Question: I have a method:
'''
public List<Timetable> getTimetableTableForRegion(String id) {
List<Timetable> timetables;
TypedQuery<Timetable> query = em_read.createQuery("SELECT ..stuff.. where R.id = :id", Timetable.class).setParameter("id", Long.parseLong(id));
timetables = query.getResultList();
return timetables;
}
'''
which returns this:

so, what am I missing in order to return a list of 'Timetable''s?
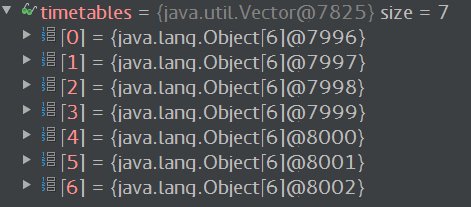
Answer: ok, so, '..stuff..' part of my JPQL contained an inner join to other table. Even through in SELECT there were selected fields just from one table, which was used as type - 'Timetable', Eclipslink was unable to determine if this fields are part of that entity and instead of returning list of defined entity returned list of 'Object[]'.
So in conclusion: Use @OneToMany/@ManyToOne mappings (or flat table design) and query just for ONE table in your JPQL to be able to typize returned entities.